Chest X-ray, PA view. Patient: 22 years old, sex F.
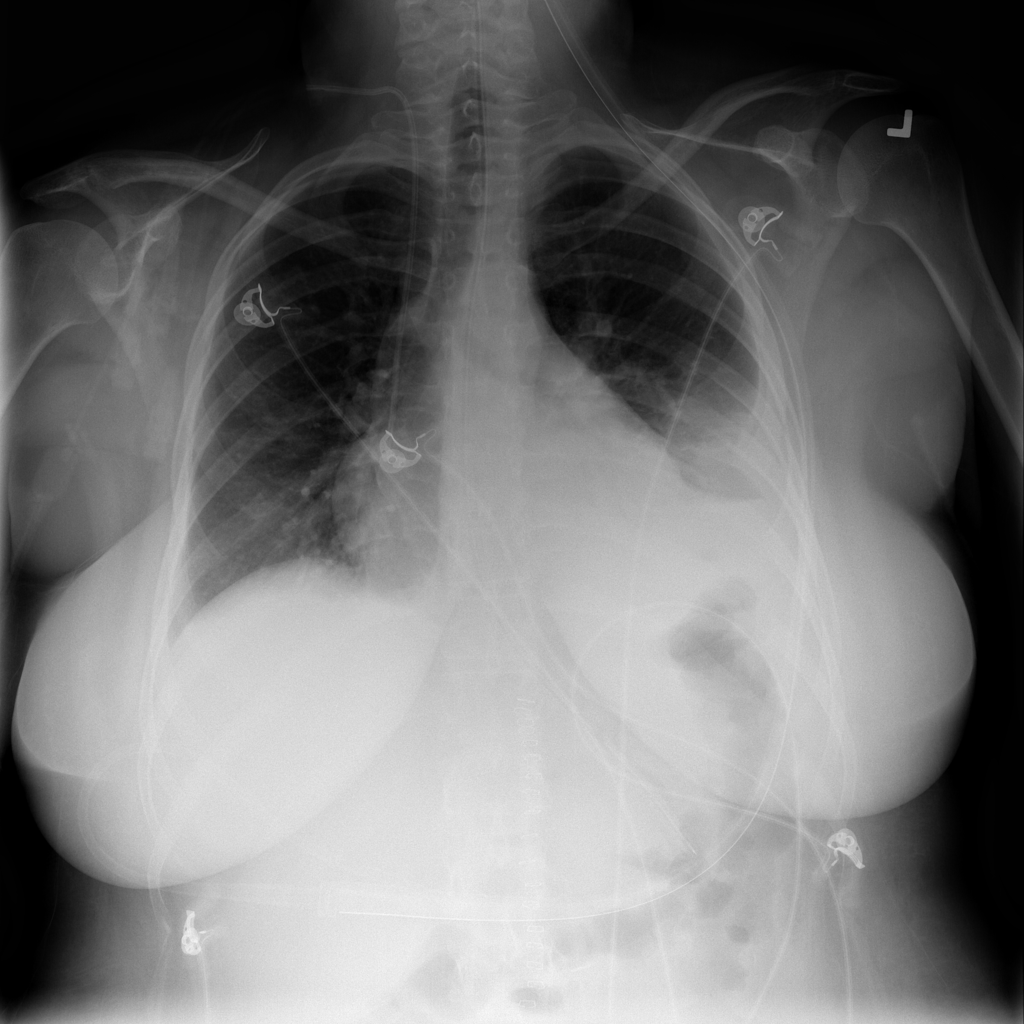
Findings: Atelectasis, Effusion, Infiltration